Question: In a <URL> I was trying to work out why my site was so slow. Someone there answered correctly that according to the Fiddler screenshot below, all my javascripts on a certain page are being loaded with a cachebuster parameter!

As far as I can tell, all my references to the javascripts below are plain vanilla with no tricks. Sometimes they are included individually and sometimes as part of a bundle. The view itself is quite an intricate dashboard, with lots of partial views and multithreaded scripts to load various different widgets. I cannot imagine why anyone would have thought to put in a cachebuster.
Is there some hidden tripwire that one of the programmers might accidentally have stumbled over, that would make us have this cachebuster? Any idea how to read this Fiddler report so that I can tell which particular view is triggering the cachebusters?
By experimenting with renaming bundles and the calls thereto, I found that the offending file is '_Layout.cshtml'. Sometimes it loads the scripts normally, and sometimes with cachebuster. Actual code:
'''
<body id="mainLayout">
@Styles.Render("~/Content/themes/base/css", "~/Content/css")
@Scripts.Render("~/bundles/modernizr")
@Scripts.Render("~/bundles/jquery")
@Scripts.Render("~/bundles/jqueryval")
... etc ...
'''
Nothing untoward about that, right? So what would a view based on _Layout have to do in order to force all the scripts to use a cachebuster?
the identical problem is described on the <URL>. Here's our javascript code that triggers the problem:
'''
$(document).ready(function () {
if ('@ViewBag.Loaded' != 'Y') {
$.ajax({
type: 'POST',
url: "/CRCDashBoard/LoadCRCDashboard",
success: function (data) {
$("#mainLayout").html(data);
},
error: function (jqXhr, textStatus, errorThrown) {
alert(errorThrown);
}
});
}
...
}
'''
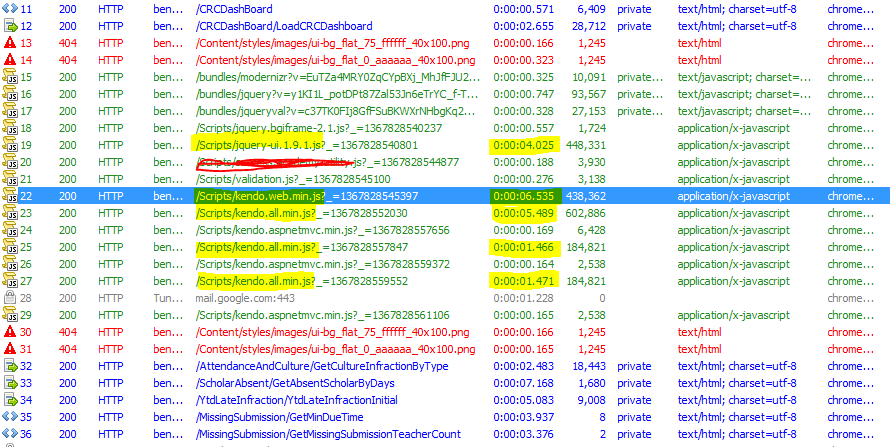
Answer: Eventually it turned out that <URL>.
We actually already used a different workaround by restructuring the views and getting back the postback data as a partial view. So either that or using their suggested solution (explicitly setting cache to true) could work.